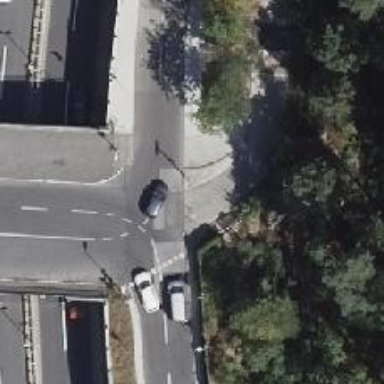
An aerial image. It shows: Secondary motorroad with asphalt surface.